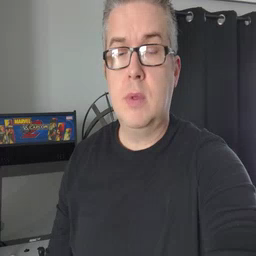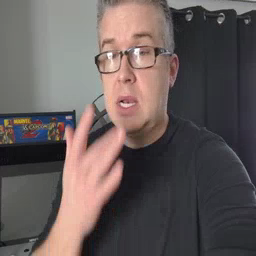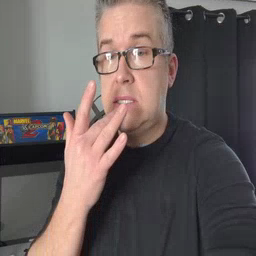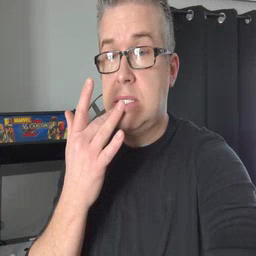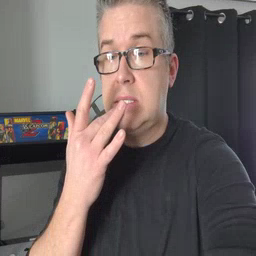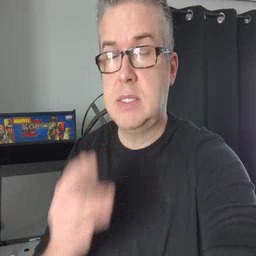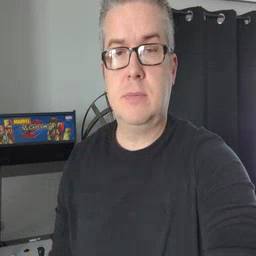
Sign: taste